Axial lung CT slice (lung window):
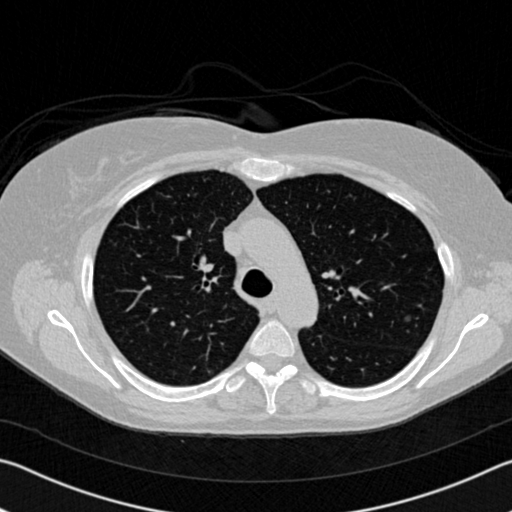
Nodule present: yes
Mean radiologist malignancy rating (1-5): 3